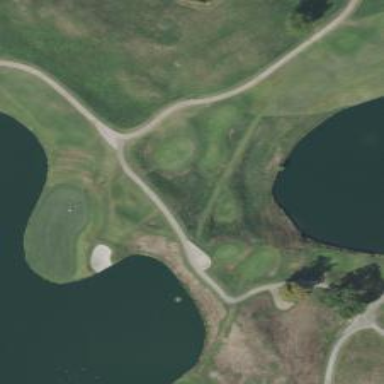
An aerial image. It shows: Pathway for golfing.